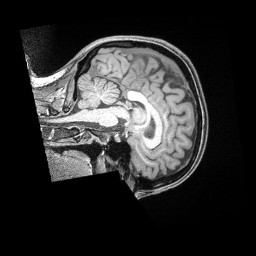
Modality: T1w
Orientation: sagittal
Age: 35
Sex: female
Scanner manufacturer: siemens
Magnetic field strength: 3 T
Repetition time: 2 s
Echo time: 0.00211 s